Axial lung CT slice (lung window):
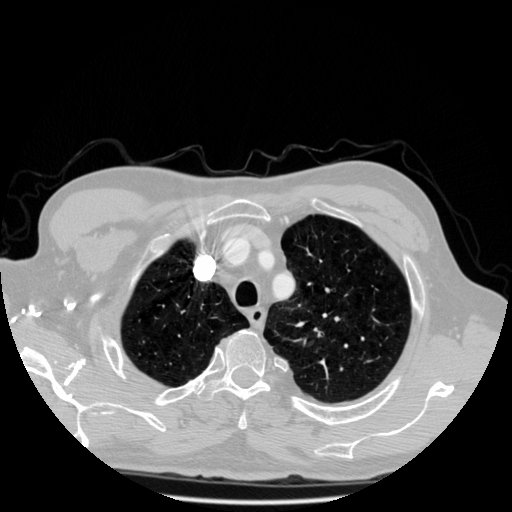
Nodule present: no